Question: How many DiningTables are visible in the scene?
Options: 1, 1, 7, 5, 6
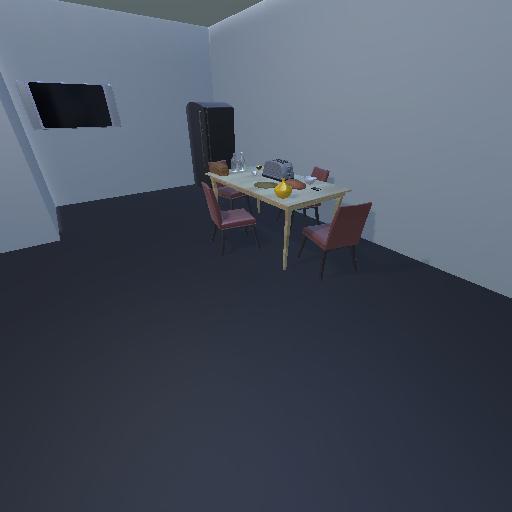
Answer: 1